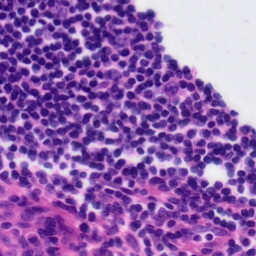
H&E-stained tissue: Tonsil